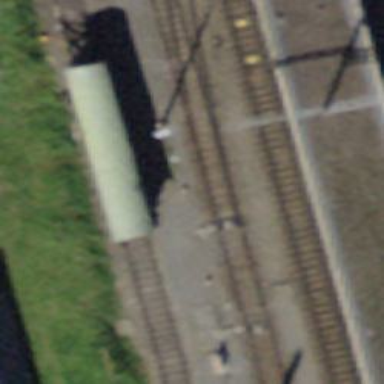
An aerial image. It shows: Railway switch.